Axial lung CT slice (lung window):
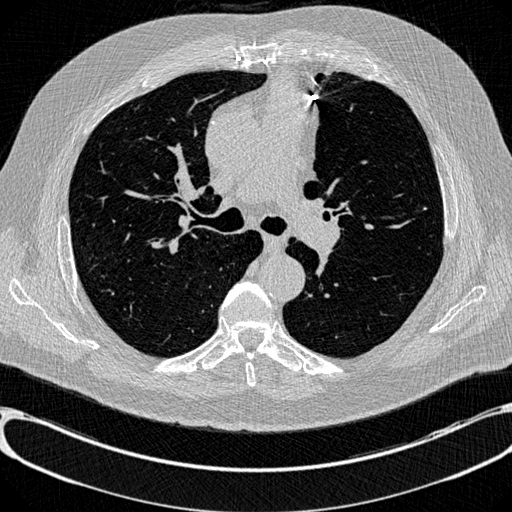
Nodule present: no